Question: My tomcat server is failed to start despite of making sure everything is fine with installation.Can anyone guide me in resolving this problem.

Thanks
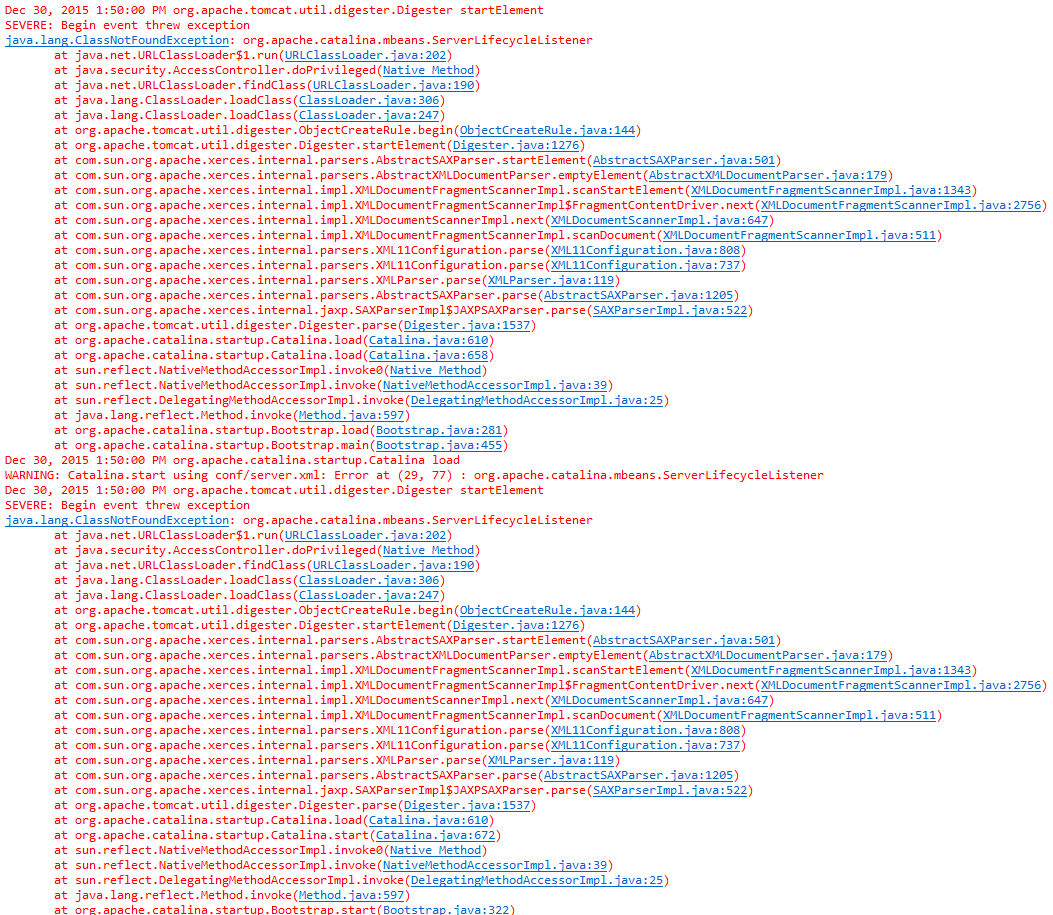
Answer: In 'server.xml' comment or remove the following line:
'''
<Listener className="org.apache.catalina.mbeans.ServerLifecycleListener" />
'''
Also, check if the variable 'JAVA_HOME' is set and pointing to your correct Java installation.